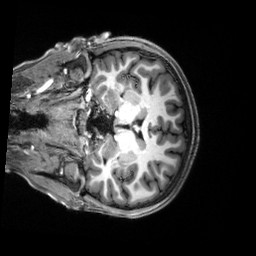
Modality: T1w
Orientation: coronal
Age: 20
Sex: female
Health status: healthy
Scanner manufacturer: siemens
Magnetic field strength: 3 T
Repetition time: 2.5 s
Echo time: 0.00222 s